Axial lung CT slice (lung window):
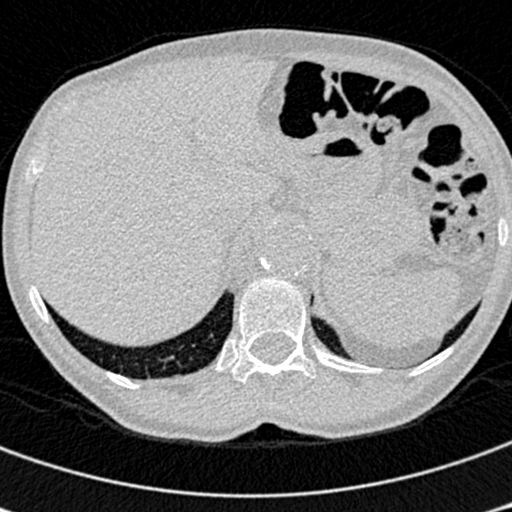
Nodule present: no